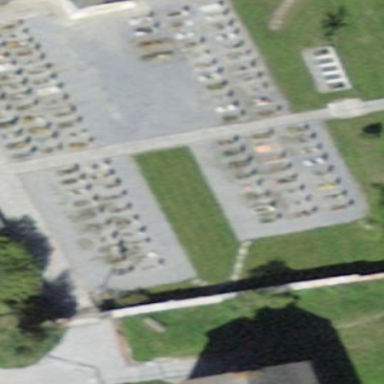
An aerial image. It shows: Cemetery.